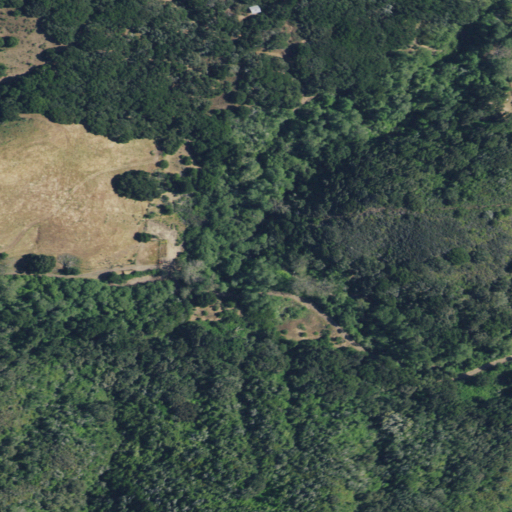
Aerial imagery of valley in California named Clark Valley containing mixed forest, shrub, evergreen forest, grassland, woody wetlands, and open development